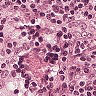
Metastatic tissue present: no